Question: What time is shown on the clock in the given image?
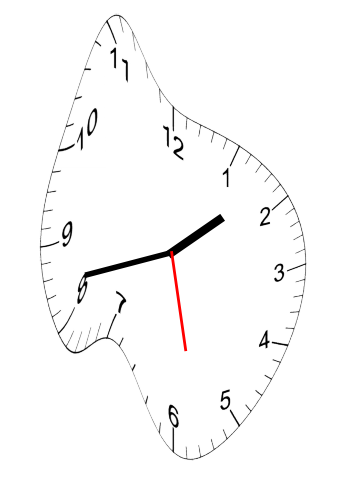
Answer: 01:42:28